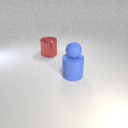
small blue rubber sphere above large blue rubber cylinder